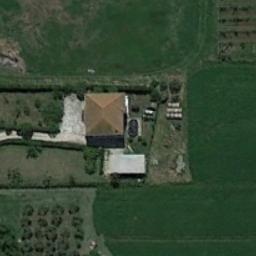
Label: sparse_residential